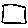
Label: square